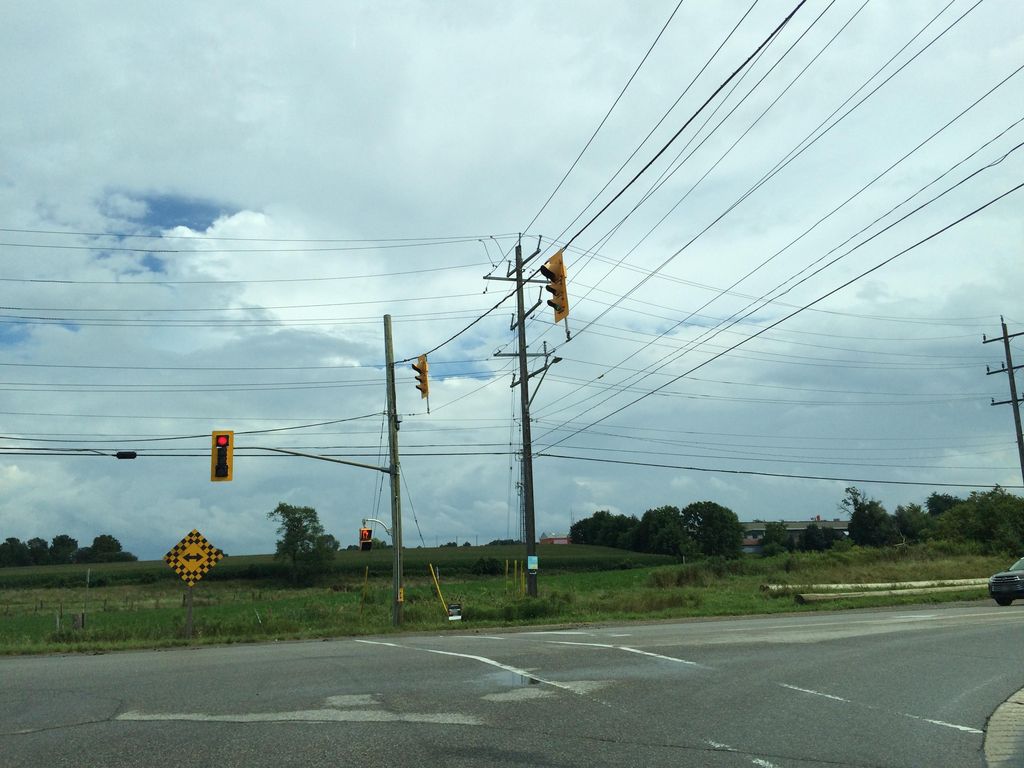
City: kitchener-waterloo